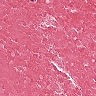
Metastatic tissue present: no